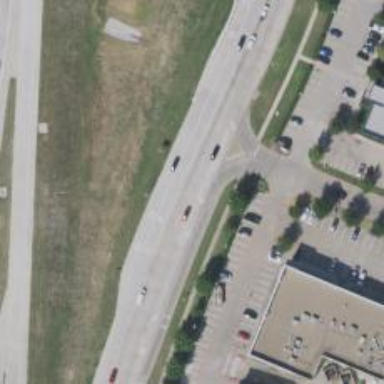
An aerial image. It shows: Secondary road with frontage road alongside.